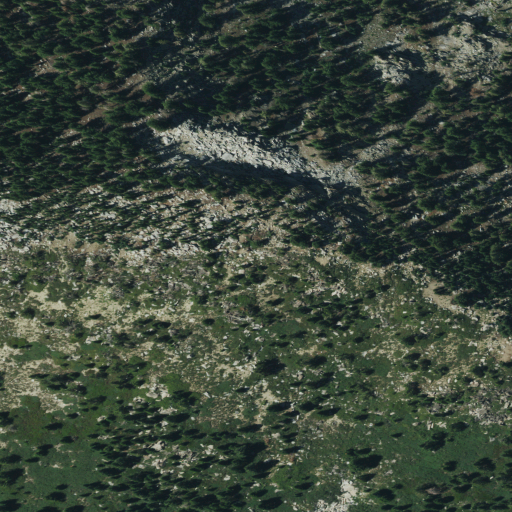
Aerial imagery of mountain in California named Talking Mountain containing shrub and evergreen forest